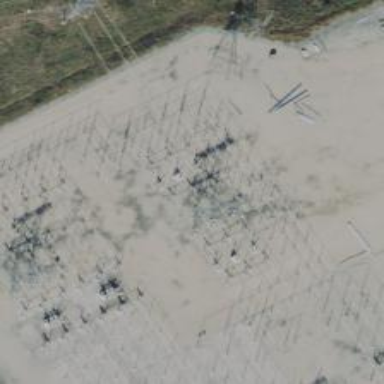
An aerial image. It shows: Switch used for power control.